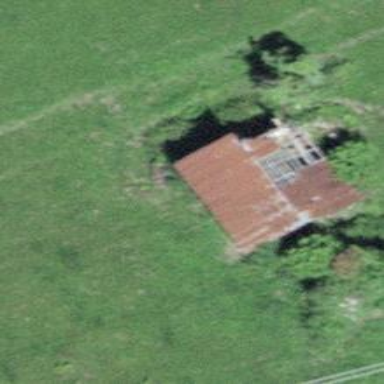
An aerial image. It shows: Rural barn.